Question: I'm trying to make something like that with CSS

Should it be possible?
This is what I got nearly
'''
a {
font-weight: 700;
color: #fff;
padding: 0px 20px 0px 18%;
background: #00aeef;
text-transform: uppercase;
position: relative;
}
a::after {
content: " ";
position: absolute;
display: block;
width: 100%;
height: 100%;
top: 0;
left: 0;
z-index: -1;
background: #00aeef;
transform-origin: bottom left;
-ms-transform: skew(-30deg, 0deg);
-webkit-transform: skew(-30deg, 0deg);
transform: skew(-30deg, 0deg);
}
'''
'''
<a href="#">Teste</a>
'''
So how can I make multiple skew like the layout?
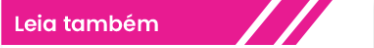
Answer: With few minor updates to your own code using 'border' and 'box-shadow', i was able to achieve the expected result, please have a look at the below working snippet :)
'''
a {
font-weight: 700;
color: #fff;
padding: 0px 50px 0px 18%;
background: #00aeef;
text-transform: uppercase;
position: relative;
}
a:after {
content: " ";
position: absolute;
display: block;
width: 10px;
height: 100%;
top: 0;
right: 0;
z-index: 1;
background: #00aeef;
transform-origin: bottom left;
-ms-transform: skew(-30deg, 0deg);
-webkit-transform: skew(-30deg, 0deg);
transform: skew(-30deg, 0deg);
border-left: 5px solid white;
border-right: 5px solid white;
box-shadow: 5px 0 0 0 #00aeef;
}
'''
'''
<a href="#">Teste</a>
'''